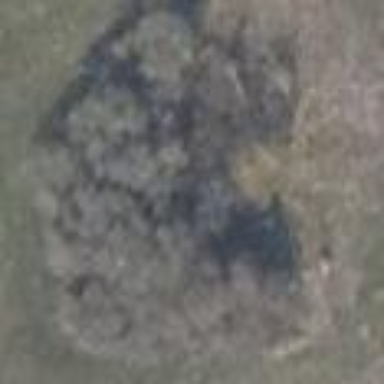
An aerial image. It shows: Patch of scrub vegetation.